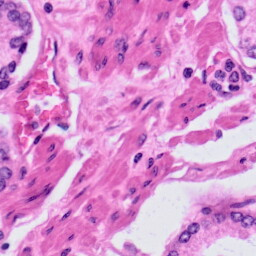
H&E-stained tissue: Prostate